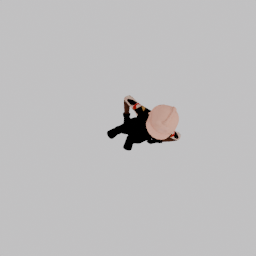
Label: people